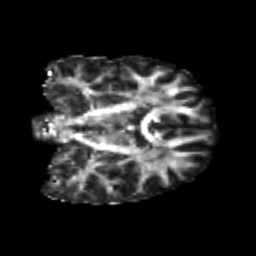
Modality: FA
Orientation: coronal
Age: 21
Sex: male
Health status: healthy
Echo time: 0.074 s